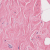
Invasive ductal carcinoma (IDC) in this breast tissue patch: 0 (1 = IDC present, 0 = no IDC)